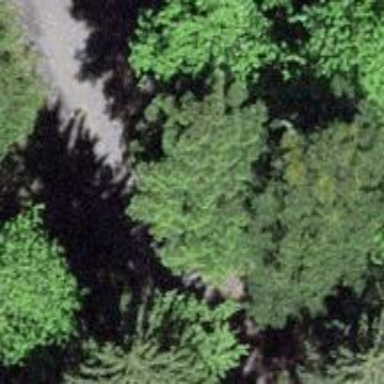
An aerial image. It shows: Culvert tunnel.